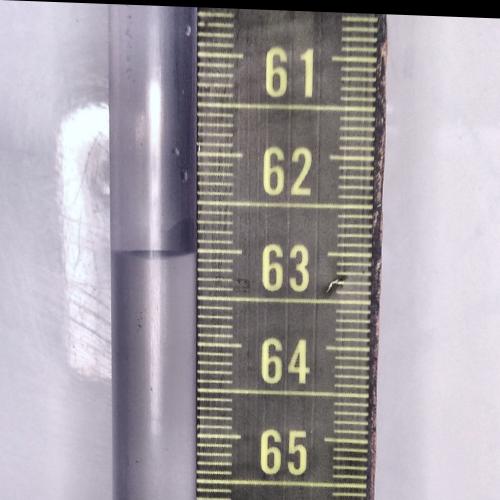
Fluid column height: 63.0 cm